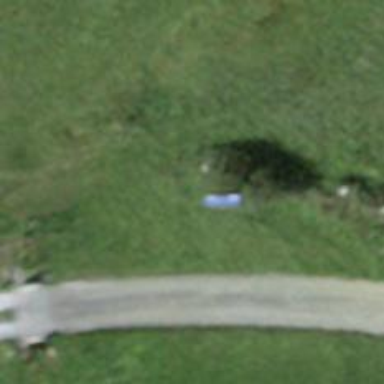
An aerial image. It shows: Blue bench.